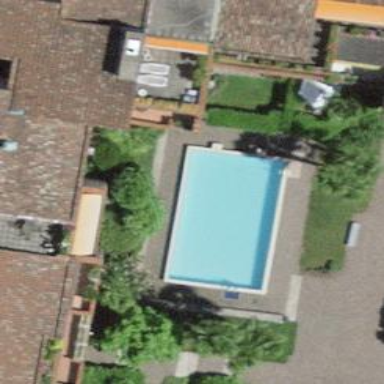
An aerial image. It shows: Swimming pool located in leisure land.